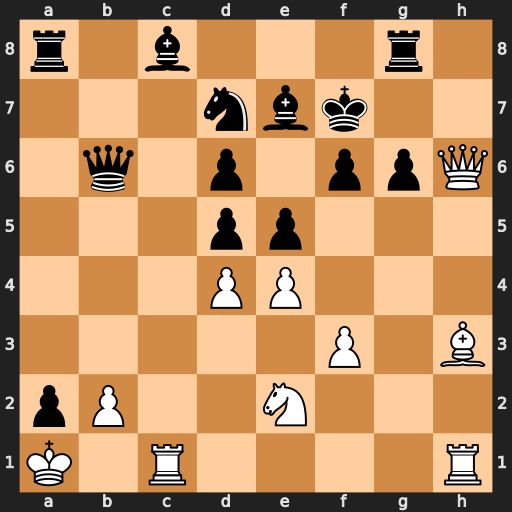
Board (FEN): r1b3r1/3nbk2/1q1p1ppQ/3pp3/3PP3/5P1B/pP2N3/K1R4R
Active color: w
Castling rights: -
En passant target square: -
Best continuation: Qh7+ Rg7 Be6+ Kxe6 Qxg7